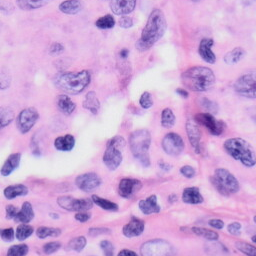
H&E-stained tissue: Skin